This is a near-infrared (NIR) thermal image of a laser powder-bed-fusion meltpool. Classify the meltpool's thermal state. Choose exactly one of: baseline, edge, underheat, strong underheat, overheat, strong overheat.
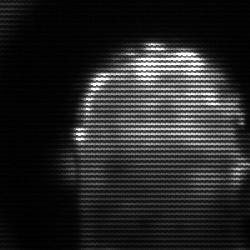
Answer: baseline